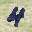
Label: 4